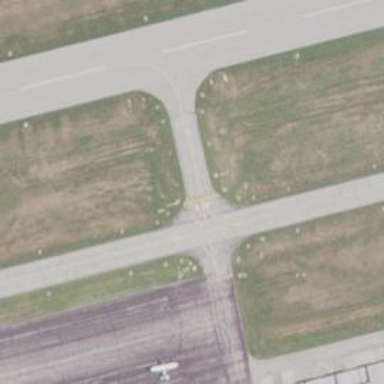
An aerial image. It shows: View of taxiway at the airport.